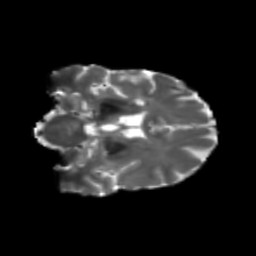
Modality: T2w
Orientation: coronal
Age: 50
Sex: female
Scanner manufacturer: siemens
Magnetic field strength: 3 T
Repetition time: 5.25 s
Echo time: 0.08 s